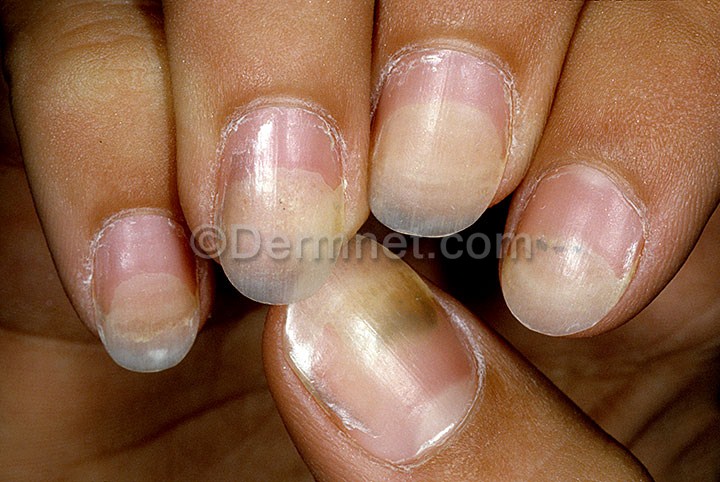
Disease: Nail Fungus and other Nail Disease